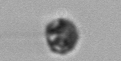
Label: Dinophyceae